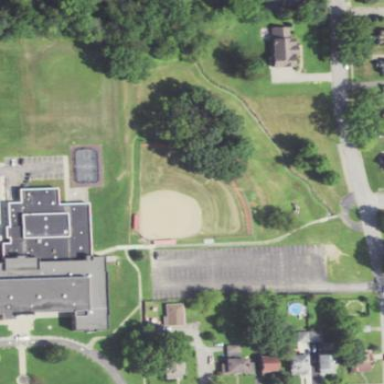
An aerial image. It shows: Baseball pitch for leisure and sports activities.